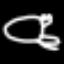
Label: frog